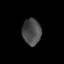
Tissue: prostate
Cell type: Fibroblasts
Senescence score: 0.7705
Nuclear area (px): 479
Mean DAPI intensity: 73.163